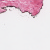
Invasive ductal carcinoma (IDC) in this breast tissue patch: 0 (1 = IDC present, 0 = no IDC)